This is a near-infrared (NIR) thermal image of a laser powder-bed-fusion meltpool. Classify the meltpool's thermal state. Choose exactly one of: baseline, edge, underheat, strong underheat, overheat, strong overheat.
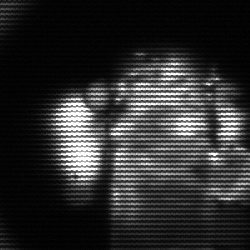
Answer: strong underheat